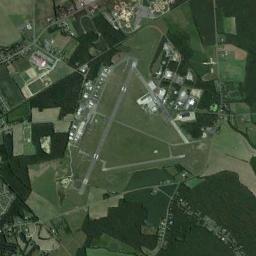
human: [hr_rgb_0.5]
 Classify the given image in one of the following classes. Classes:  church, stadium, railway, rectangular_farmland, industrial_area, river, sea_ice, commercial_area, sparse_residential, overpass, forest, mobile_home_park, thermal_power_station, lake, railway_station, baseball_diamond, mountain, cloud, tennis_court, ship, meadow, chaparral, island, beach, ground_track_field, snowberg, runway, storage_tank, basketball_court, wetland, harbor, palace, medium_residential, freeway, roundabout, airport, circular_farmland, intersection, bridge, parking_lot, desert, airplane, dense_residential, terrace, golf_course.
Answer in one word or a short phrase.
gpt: airport